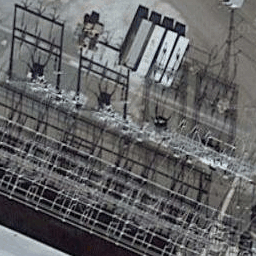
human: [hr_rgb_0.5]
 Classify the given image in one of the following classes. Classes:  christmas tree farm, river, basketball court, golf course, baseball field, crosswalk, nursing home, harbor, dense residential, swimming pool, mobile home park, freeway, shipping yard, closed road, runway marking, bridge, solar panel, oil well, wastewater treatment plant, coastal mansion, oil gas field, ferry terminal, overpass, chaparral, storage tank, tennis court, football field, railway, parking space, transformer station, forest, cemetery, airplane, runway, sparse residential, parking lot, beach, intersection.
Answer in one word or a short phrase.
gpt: transformer station